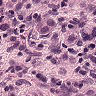
Metastatic tissue present: yes